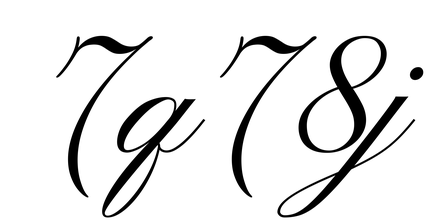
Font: PinyonScript-Regular